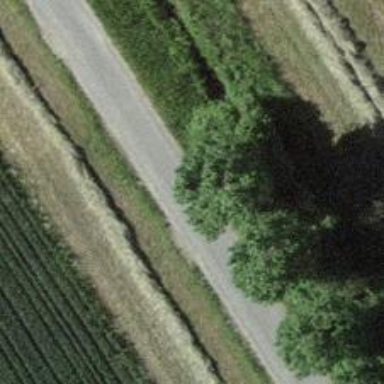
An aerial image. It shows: Row of trees in natural setting.